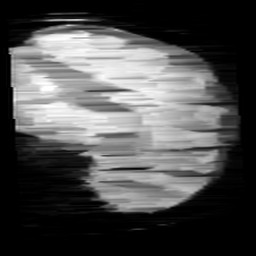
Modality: minIP
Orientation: sagittal
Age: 10
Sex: female
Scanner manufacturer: siemens
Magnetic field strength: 3 T
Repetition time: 0.027 s
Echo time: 0.02 s